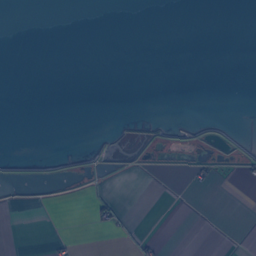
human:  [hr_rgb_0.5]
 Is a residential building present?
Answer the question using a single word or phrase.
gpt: yes

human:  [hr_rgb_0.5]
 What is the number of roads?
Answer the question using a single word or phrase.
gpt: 50

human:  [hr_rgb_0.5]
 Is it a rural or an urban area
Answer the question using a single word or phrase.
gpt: rural

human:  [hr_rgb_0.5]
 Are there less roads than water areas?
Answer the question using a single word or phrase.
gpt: no

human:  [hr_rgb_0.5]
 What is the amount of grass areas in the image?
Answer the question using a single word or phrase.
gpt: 31

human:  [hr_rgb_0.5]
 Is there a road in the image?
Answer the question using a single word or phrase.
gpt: yes

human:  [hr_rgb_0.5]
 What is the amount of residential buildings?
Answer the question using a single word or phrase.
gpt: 26

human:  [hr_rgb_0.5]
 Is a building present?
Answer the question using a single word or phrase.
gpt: yes

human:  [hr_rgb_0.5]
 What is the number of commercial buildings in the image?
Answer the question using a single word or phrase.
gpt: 1

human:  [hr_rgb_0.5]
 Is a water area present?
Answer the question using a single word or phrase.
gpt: yes

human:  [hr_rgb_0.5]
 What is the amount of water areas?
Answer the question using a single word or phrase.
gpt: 15

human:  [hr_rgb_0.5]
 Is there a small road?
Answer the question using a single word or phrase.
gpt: yes

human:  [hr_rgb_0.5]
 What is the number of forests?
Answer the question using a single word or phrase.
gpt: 9

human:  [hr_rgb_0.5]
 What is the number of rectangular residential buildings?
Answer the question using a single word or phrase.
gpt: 17

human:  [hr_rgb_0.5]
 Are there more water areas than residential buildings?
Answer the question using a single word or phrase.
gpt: no

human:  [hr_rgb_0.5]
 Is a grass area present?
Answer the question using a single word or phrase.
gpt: yes

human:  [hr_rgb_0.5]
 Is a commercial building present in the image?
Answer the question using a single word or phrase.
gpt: yes

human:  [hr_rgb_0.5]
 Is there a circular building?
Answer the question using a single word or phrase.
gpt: no

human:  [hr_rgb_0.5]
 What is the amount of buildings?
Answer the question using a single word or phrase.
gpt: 27

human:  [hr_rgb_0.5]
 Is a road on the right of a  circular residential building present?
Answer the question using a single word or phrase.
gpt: no

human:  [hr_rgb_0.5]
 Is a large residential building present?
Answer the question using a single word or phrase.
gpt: no

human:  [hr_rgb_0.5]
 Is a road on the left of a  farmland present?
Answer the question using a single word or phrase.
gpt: yes

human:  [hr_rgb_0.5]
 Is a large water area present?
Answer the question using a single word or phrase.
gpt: yes

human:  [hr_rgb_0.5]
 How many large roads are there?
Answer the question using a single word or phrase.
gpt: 0

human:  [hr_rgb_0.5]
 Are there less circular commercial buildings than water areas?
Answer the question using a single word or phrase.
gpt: yes

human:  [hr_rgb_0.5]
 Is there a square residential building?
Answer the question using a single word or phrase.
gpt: no

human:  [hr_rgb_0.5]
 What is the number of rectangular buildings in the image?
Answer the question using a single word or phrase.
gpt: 18

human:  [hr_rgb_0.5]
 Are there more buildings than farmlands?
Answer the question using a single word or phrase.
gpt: yes

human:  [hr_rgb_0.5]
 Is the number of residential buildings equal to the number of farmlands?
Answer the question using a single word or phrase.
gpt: no

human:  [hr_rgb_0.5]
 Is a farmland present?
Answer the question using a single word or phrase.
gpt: yes

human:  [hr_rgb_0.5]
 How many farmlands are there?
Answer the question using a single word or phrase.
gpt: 10

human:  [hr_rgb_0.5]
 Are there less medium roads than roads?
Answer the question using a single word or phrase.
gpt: yes

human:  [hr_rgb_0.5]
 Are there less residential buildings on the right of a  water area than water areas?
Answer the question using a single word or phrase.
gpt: no

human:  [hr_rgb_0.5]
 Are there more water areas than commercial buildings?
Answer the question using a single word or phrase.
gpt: yes

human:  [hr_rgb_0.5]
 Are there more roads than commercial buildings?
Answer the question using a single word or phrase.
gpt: yes

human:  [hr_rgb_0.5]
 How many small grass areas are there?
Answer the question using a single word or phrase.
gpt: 4

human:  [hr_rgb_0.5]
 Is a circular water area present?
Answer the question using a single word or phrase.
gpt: yes

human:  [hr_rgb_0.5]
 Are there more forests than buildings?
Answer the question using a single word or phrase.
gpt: no

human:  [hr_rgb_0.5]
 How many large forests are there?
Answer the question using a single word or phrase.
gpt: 1

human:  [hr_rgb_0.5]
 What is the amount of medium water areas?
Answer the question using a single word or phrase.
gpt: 0

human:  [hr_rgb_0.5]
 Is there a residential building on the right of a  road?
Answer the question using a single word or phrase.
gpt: yes

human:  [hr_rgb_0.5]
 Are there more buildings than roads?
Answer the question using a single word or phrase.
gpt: no

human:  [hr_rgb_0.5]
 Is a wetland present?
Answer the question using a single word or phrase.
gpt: yes

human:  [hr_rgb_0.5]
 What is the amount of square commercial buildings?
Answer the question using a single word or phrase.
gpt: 0

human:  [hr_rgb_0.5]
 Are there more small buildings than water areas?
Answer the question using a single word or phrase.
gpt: yes

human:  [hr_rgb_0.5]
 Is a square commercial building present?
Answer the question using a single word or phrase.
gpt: no

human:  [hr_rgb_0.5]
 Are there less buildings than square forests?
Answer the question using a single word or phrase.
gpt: no

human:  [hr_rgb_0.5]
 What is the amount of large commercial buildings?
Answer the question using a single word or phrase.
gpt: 0

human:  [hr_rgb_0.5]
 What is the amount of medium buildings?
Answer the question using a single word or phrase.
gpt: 0

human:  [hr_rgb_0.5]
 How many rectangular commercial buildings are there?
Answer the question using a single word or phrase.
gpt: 1

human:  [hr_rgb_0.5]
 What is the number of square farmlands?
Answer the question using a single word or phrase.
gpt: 0

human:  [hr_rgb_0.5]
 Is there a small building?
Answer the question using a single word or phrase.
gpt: yes

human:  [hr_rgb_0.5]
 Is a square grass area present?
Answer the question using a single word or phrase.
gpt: no

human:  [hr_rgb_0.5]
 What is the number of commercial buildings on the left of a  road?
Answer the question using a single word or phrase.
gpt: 1

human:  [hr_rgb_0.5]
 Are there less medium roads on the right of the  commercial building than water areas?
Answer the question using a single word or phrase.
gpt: yes

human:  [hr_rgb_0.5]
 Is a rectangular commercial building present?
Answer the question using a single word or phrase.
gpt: yes

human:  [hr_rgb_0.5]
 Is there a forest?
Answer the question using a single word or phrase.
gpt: yes

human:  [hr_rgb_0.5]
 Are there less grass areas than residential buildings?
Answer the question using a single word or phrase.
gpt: no

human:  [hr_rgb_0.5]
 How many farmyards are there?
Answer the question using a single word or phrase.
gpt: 1

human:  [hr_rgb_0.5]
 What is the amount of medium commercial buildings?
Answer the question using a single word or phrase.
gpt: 0

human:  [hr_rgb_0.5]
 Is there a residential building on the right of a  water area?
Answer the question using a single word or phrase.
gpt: yes

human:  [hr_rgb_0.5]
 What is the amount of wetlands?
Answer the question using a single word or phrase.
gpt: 3

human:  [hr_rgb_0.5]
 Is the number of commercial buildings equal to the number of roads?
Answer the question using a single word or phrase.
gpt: no

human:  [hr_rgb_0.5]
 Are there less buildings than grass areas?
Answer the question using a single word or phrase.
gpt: yes